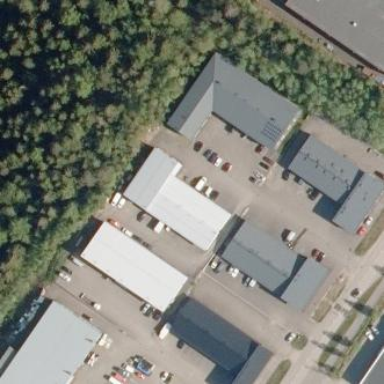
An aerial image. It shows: Warehouse used for storage.